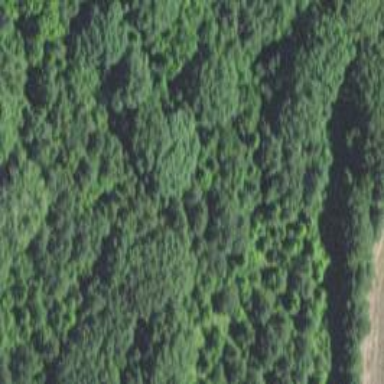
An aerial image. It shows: Mixed woodland area with variety of leaf types and cycles.